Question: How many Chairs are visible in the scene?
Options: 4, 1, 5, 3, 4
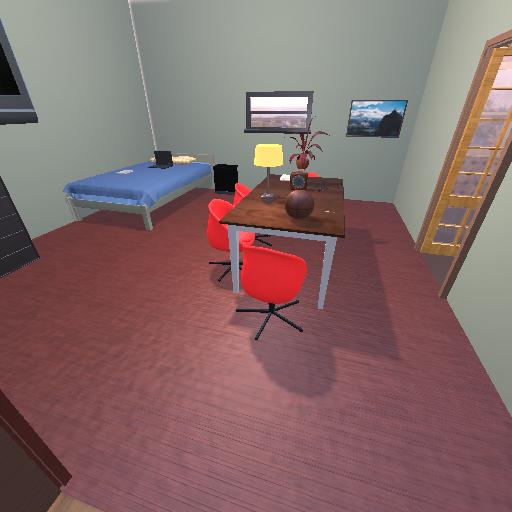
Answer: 4